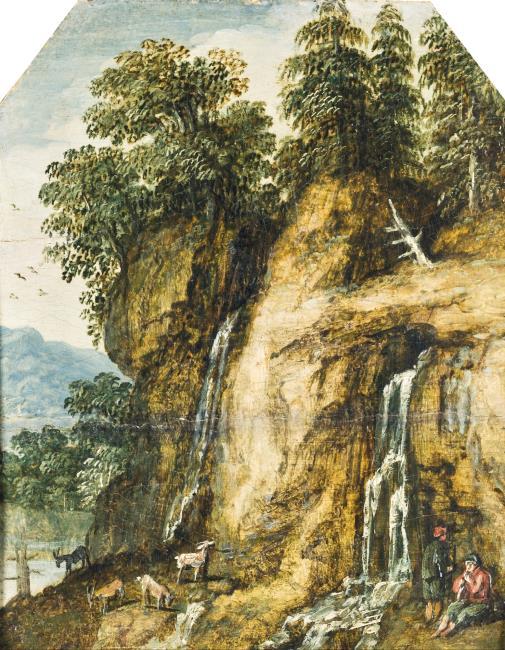
Title: Rocky wooded landscape with shepherds watering their goats by streams below two waterfalls
Artist: Marten Rijckaert cat. sale Stansted Mountfitchet (Essex), 2014-09-09
Earliest date: 1602
Latest date: 1631
Genre: painting
Iconography: cattle
Keywords: rocky landscape, forest landscape, herdsman, goat, waterfall, brook